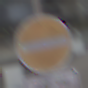
Verkehrszeichen: VerbotDerEinfahrt
Zusatzzeichen unten: BesondereFahrzeugeUndTransportgueter8
Umgebung: Outdoor, Urban
Tageszeit: SunriseSunset
Wetter: PartlyCloudy
Licht: Natural
Jahreszeit: NotSpecified
Kontrast: LowContrast